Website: apple
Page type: order-returns
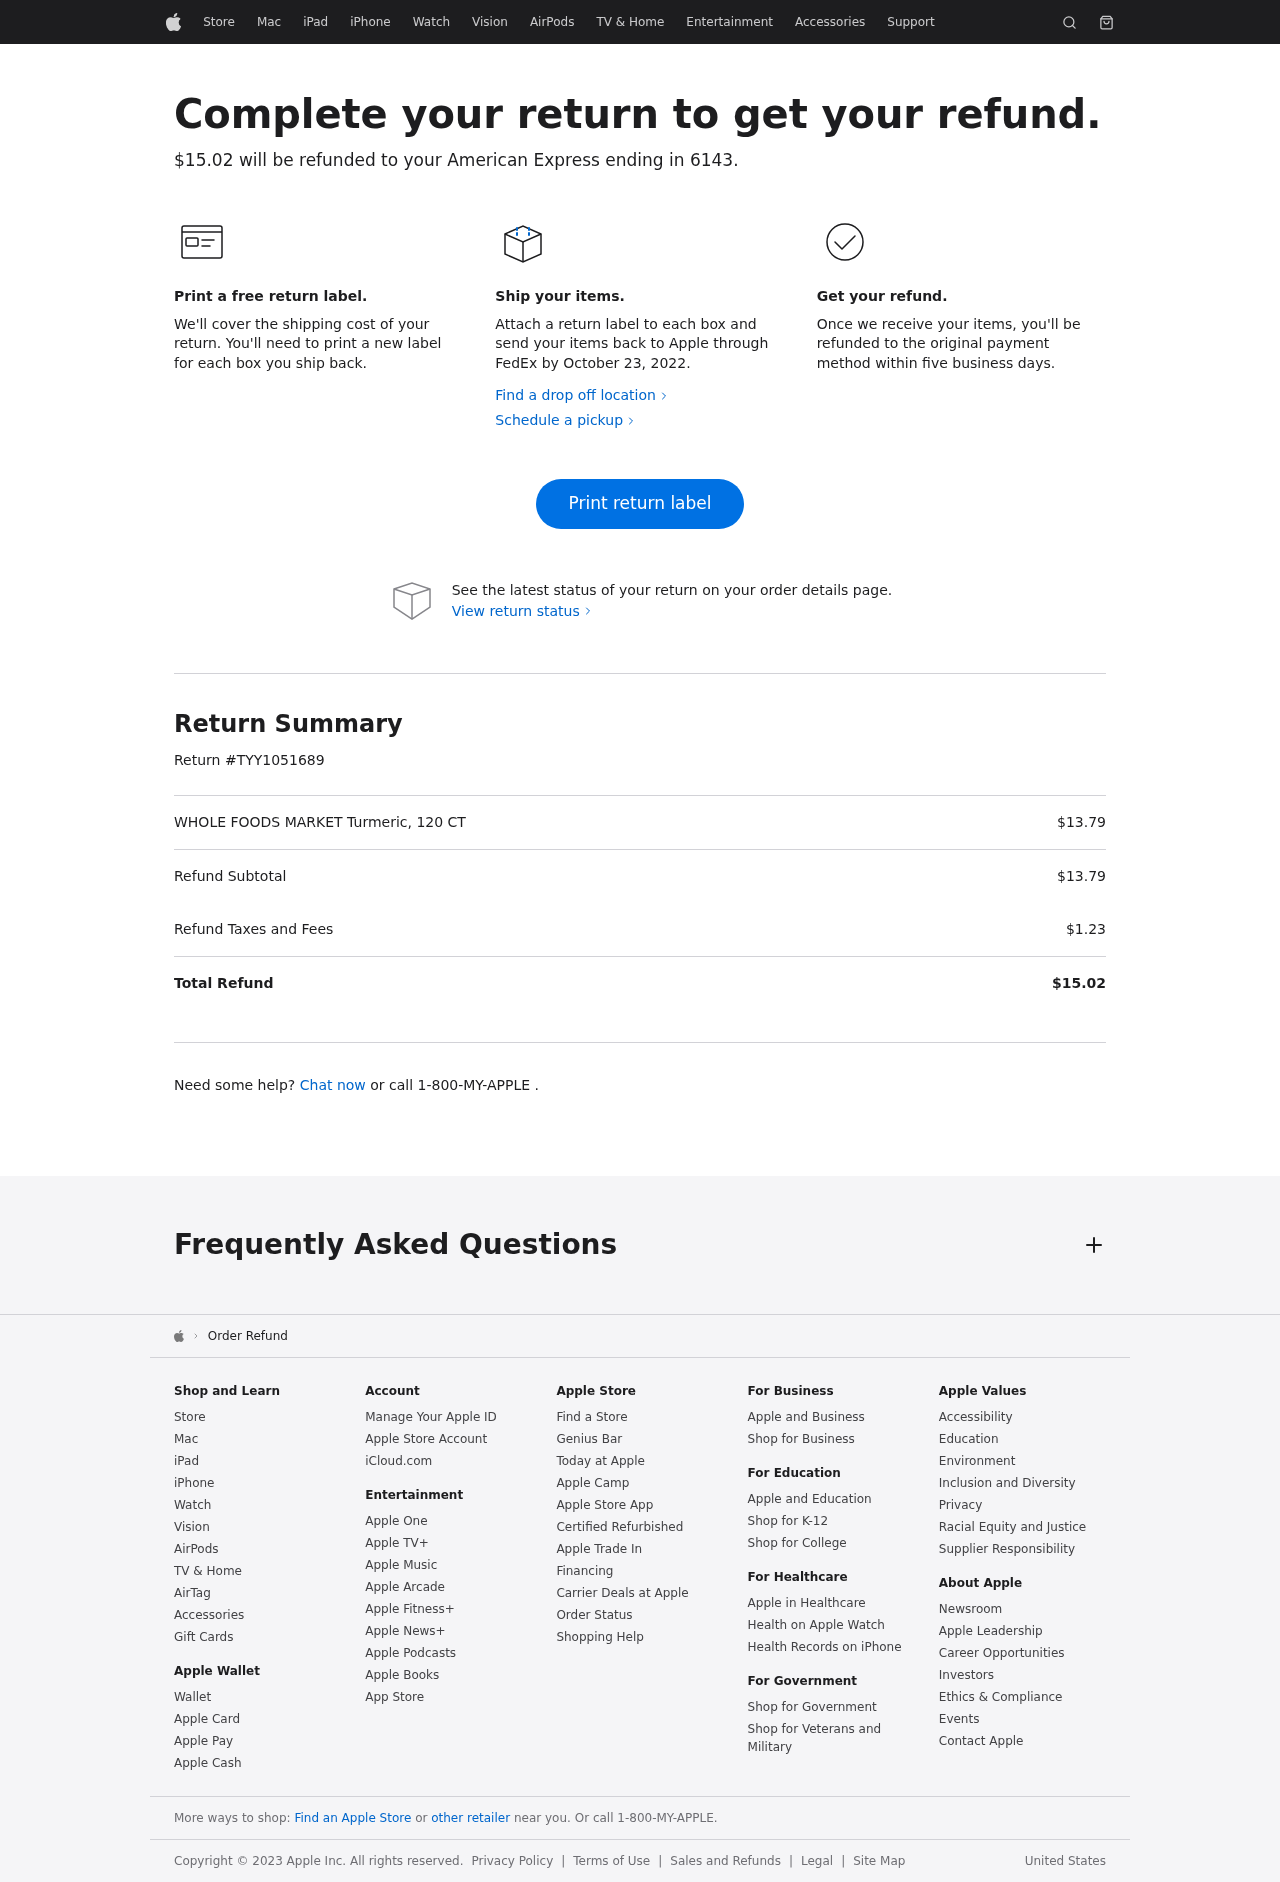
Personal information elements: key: PII_CARD_LAST4
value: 6143
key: PII_CARD_TYPE
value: American Express
Product elements: key: PRODUCT1_NAME
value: WHOLE FOODS MARKET Turmeric, 120 CT
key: PRODUCT1_PRICE
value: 13.79
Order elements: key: ORDER_TOTAL
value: $15.02
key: ORDER_RETURN_BY_DATE
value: October 23, 2022
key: ORDER_RETURN_ID
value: TYY1051689
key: ORDER_SUBTOTAL
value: $13.79
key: ORDER_TAX
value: $1.23